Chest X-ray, AP view. Patient: 23 years old, sex M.
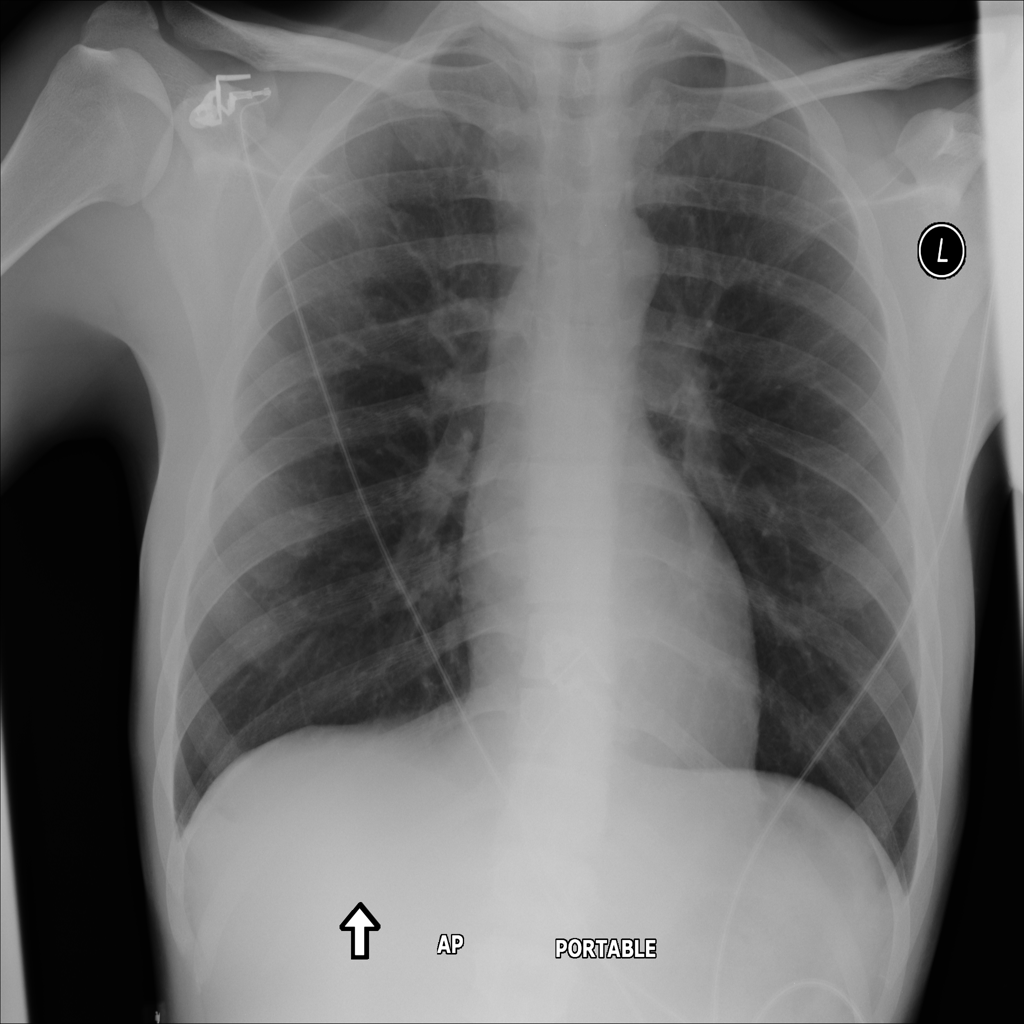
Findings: No Finding